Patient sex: F
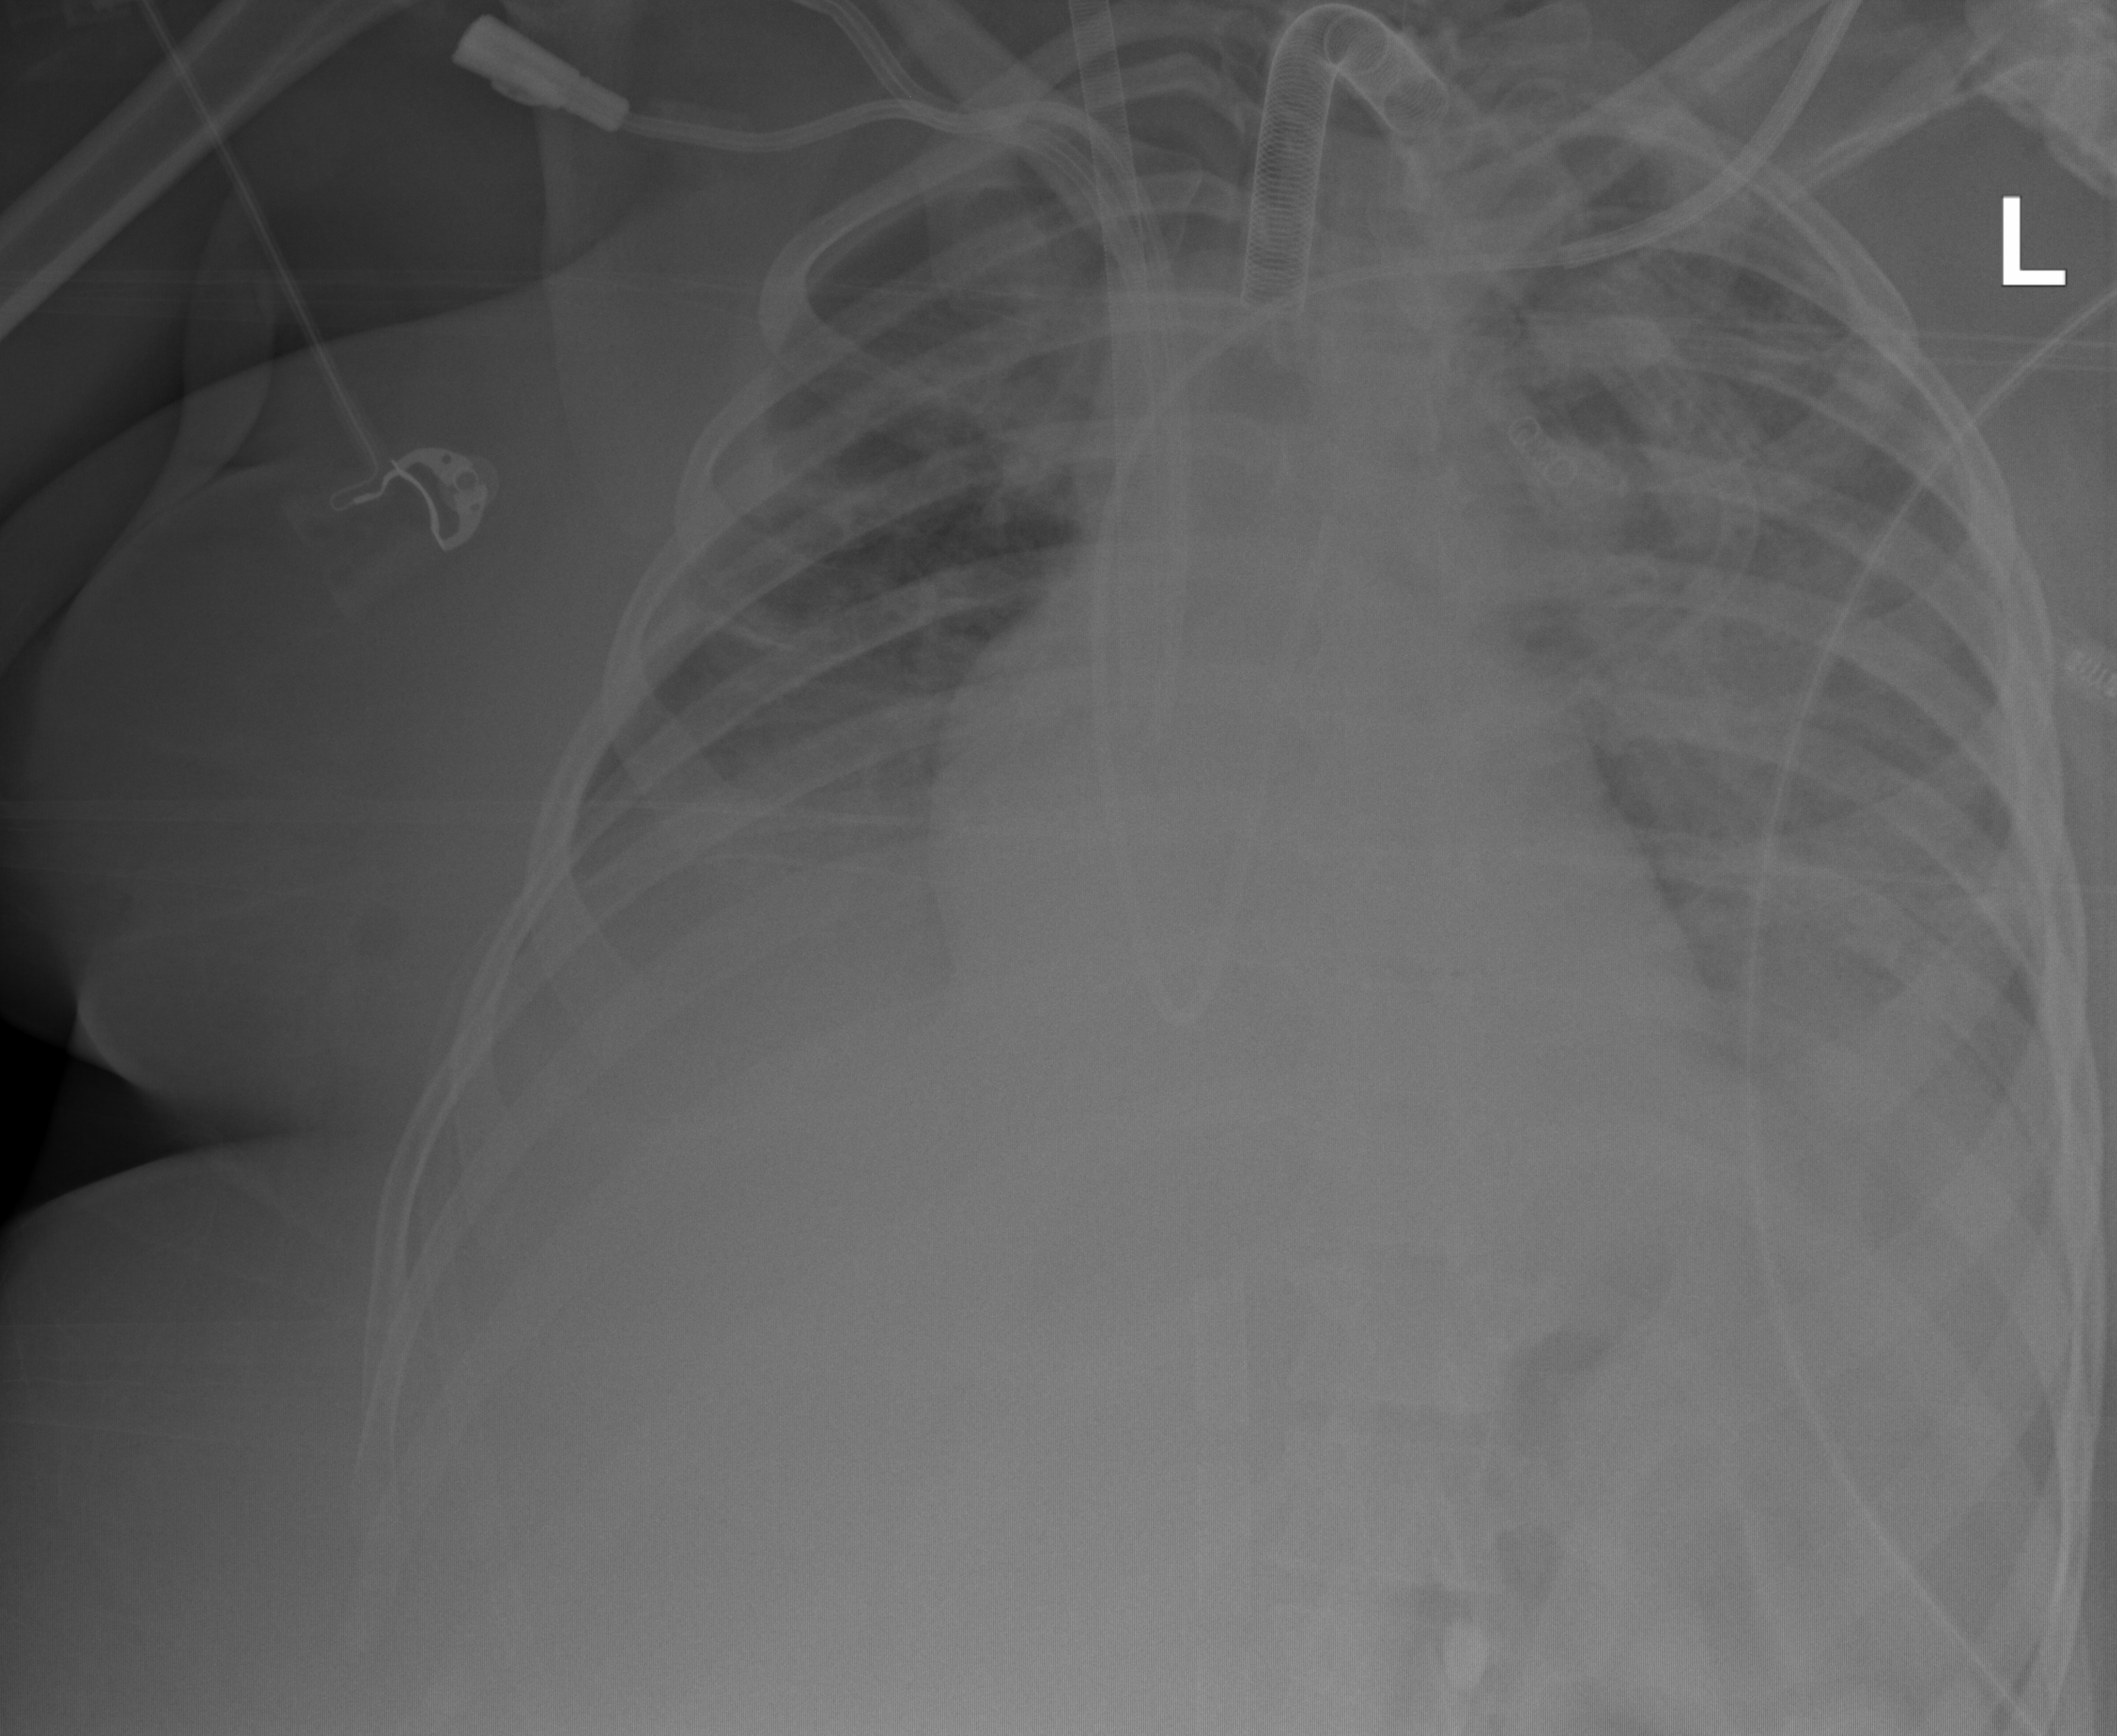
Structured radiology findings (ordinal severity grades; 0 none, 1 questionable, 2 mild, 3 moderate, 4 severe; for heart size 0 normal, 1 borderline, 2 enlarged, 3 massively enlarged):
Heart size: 1
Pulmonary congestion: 2
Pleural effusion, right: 3
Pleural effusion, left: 3
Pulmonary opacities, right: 0
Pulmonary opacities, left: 3
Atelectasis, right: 2
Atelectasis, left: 3